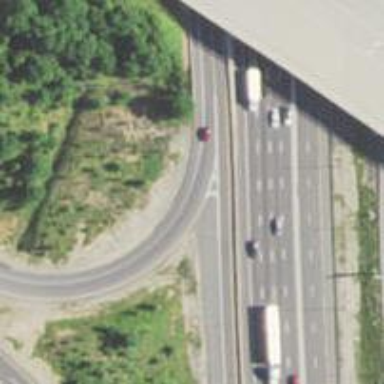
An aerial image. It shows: Motorway junction.